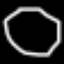
Label: octagon